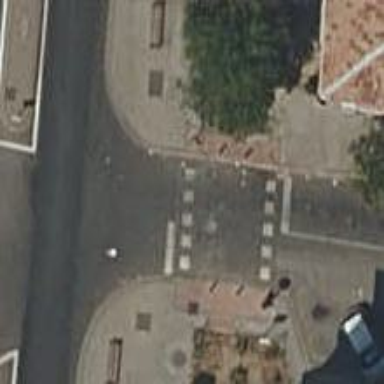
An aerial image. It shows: Road crossing with traffic signals.